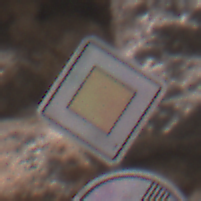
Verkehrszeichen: Vorfahrtsstrasse
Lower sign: EndeGeschwindigkeit70
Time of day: Midday
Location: Outdoor (Urban)
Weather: PartlyCloudy
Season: NotSpecified
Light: Natural